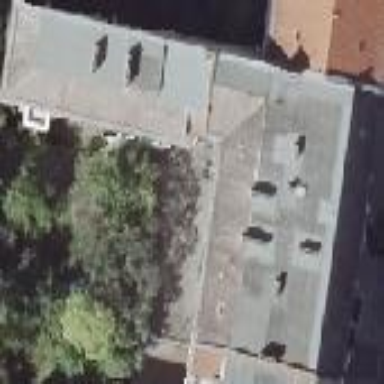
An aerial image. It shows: Unique apartment building with double saltbox roof shape.